Question: I am trying to make a duel header, which will stick when the user scrolls down.
Currently, I have the header sticking to the top, like so:

What I am trying to achieve, is another header above this header, which will NOT stick, but the logo from the header above will be used in the sticky header.
An example I found on themeforest could be like this one:
<URL>
I am currently using bootstrap, and my current header code is:
'''
<nav class="navbar navbar-default navbar-fixed-top">
<div class="container">
<div class="row">
<div class="col-md-1 col-sm-1 col-xs-1">
<a href="<?php echo home_url( '/' ); ?>" title="<?php echo esc_attr( get_bloginfo( 'name', 'display' ) ); ?>" rel="home">
<img src="<?php bloginfo('template_directory'); ?>/images/logo.png" alt="" width="56" height="52"/>
</a>
</div>
<div class="col-md-11 col-sm-11 col-xs-11">
<div id="main-nav">
<?php wp_nav_menu(array('theme_location' => 'main_nav', 'container' => '', 'exclude' => '31')); ?>
</div></div>
</div>
</div>
</nav>
'''
any help could be appreciated.
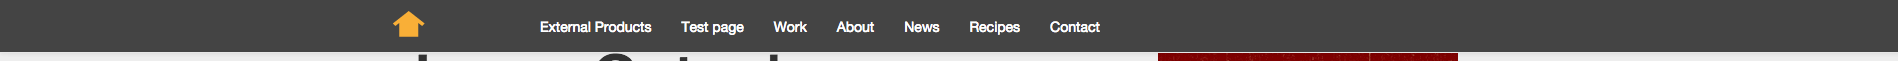
Answer: this is your problem solution hear.... just try it
<URL>
'''
jQuery(window).scroll(function ()
{
if (jQuery(window).scrollTop() > 5) {
jQuery('.top-header').slideUp( "slow" );
}
else{
jQuery('.top-header').slideDown( "slow" );
}
});
'''
'''
p{
padding:30px 00px;
}
.top-header{
text-align: center;
}
'''
'''
<script src="https://ajax.googleapis.com/ajax/libs/jquery/2.1.1/jquery.min.js"></script>
<script src="http://maxcdn.bootstrapcdn.com/bootstrap/3.3.4/js/bootstrap.min.js"></script>
<link href="http://maxcdn.bootstrapcdn.com/bootstrap/3.3.4/css/bootstrap.min.css" rel="stylesheet"/>
<nav class="navbar navbar-default navbar-fixed-top">
<div class="container">
<div class="top-header">Top Header</div>
<div class="navbar-header">
<button aria-controls="navbar" aria-expanded="false" data-target="#navbar" data-toggle="collapse" class="navbar-toggle collapsed" type="button">
<span class="sr-only">Toggle navigation</span>
<span class="icon-bar"></span>
<span class="icon-bar"></span>
<span class="icon-bar"></span>
</button>
<a href="#" class="navbar-brand">Project name</a>
</div>
<div class="navbar-collapse collapse" id="navbar">
<ul class="nav navbar-nav">
<li class="active"><a href="#">Home</a></li>
<li><a href="#about">About</a></li>
<li><a href="#contact">Contact</a></li>
<li class="dropdown">
<a aria-expanded="false" role="button" data-toggle="dropdown" class="dropdown-toggle" href="#">Dropdown <span class="caret"></span></a>
<ul role="menu" class="dropdown-menu">
<li><a href="#">Action</a></li>
<li><a href="#">Another action</a></li>
<li><a href="#">Something else here</a></li>
<li class="divider"></li>
<li class="dropdown-header">Nav header</li>
<li><a href="#">Separated link</a></li>
<li><a href="#">One more separated link</a></li>
</ul>
</li>
</ul>
<ul class="nav navbar-nav navbar-right">
<li><a href="../navbar/">Default</a></li>
<li><a href="../navbar-static-top/">Static top</a></li>
<li class="active"><a href="./">Fixed top <span class="sr-only">(current)</span></a></li>
</ul>
</div><!--/.nav-collapse -->
</div>
</nav>
<p>test</p>
<p>test</p>
<p>test</p><p>test</p><p>test</p>
<p>test</p>
<p>test</p>
<p>test</p>
<p>test</p>
<p>test</p>
'''